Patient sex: F
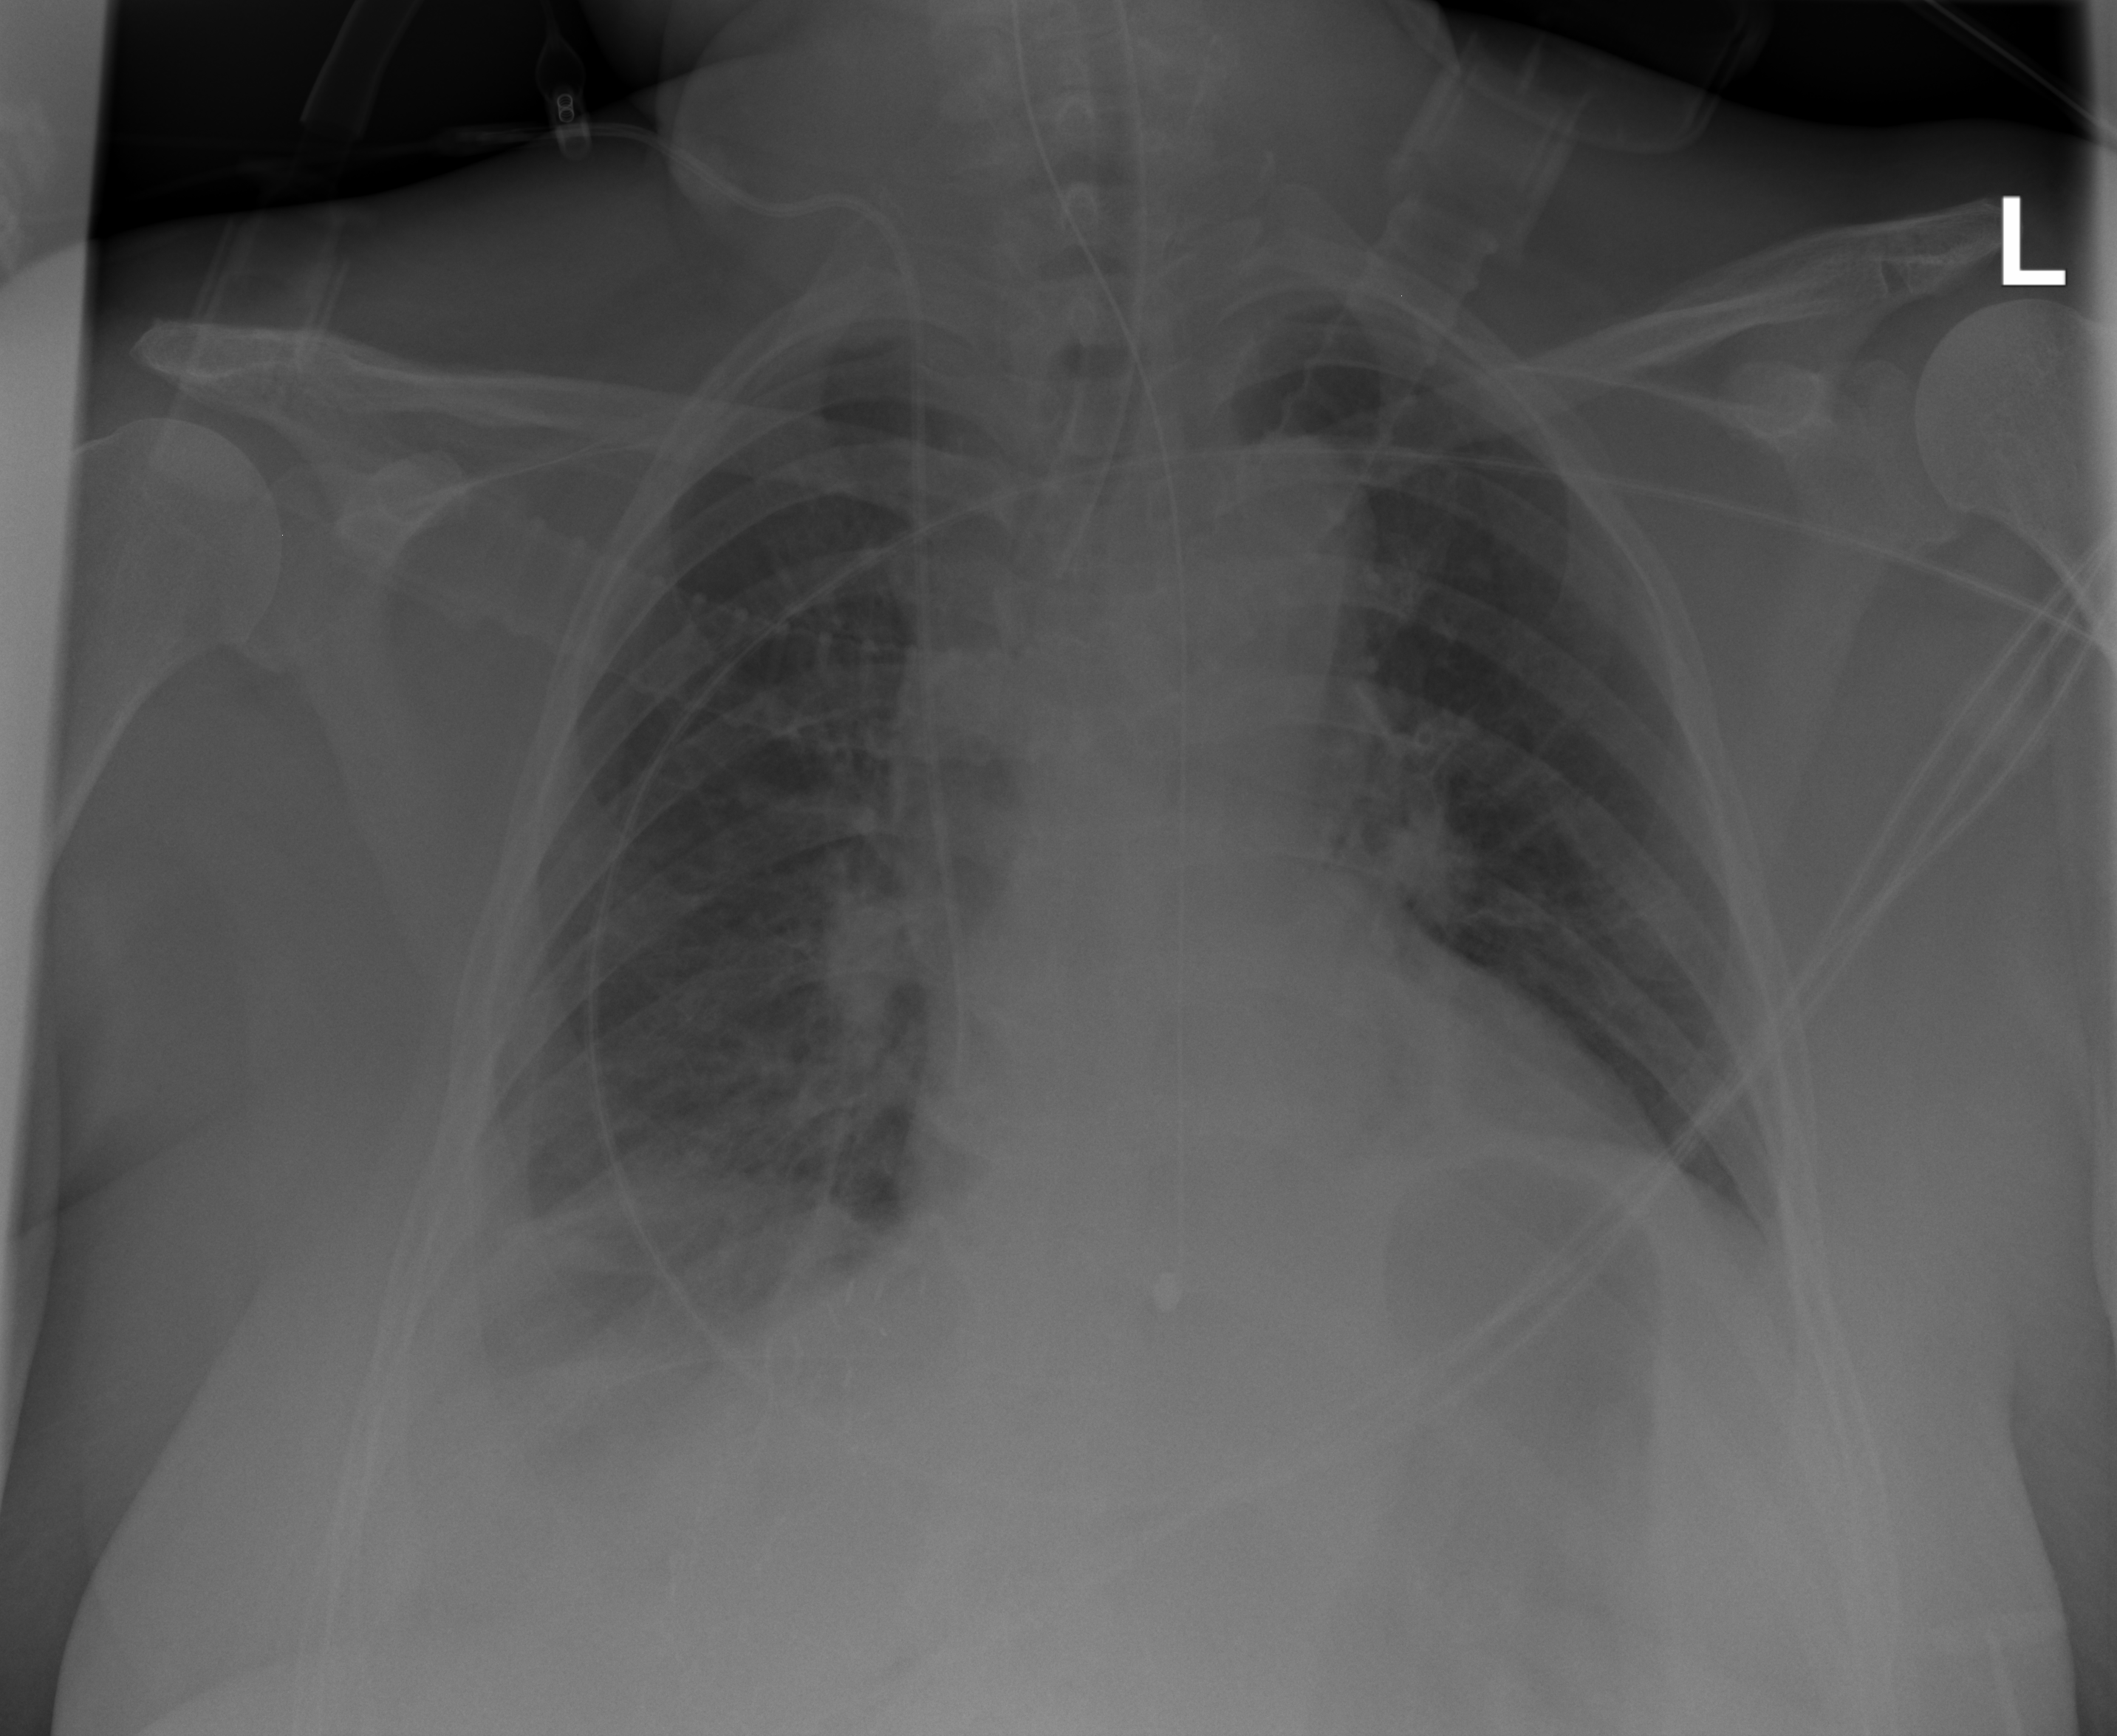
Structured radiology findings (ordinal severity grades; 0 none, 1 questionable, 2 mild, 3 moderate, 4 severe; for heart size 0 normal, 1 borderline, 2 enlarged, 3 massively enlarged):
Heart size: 0
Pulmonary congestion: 0
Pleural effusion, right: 2
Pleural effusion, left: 0
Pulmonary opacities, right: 0
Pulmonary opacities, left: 0
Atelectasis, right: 3
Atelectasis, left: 0